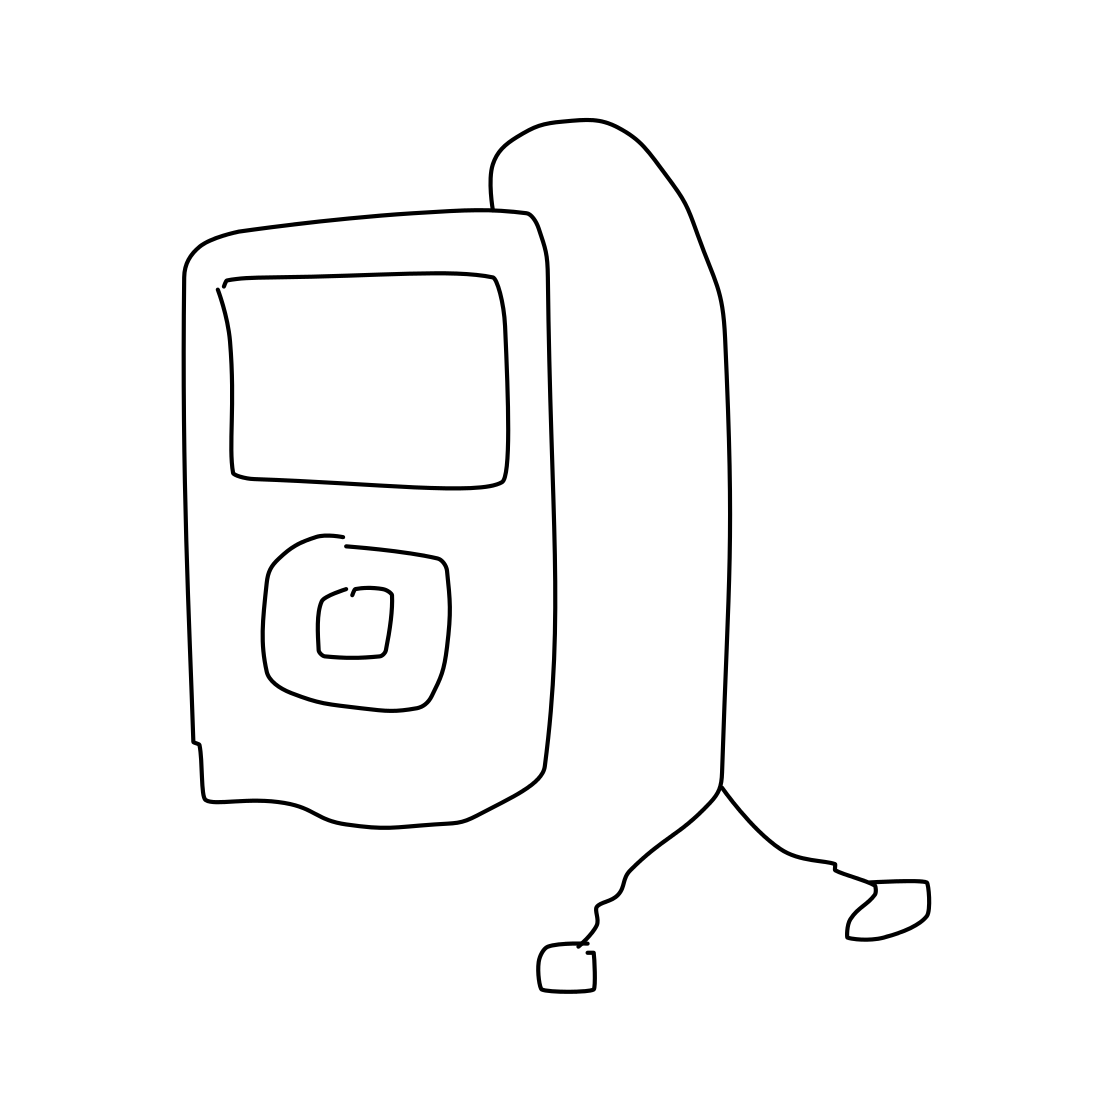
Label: ipod